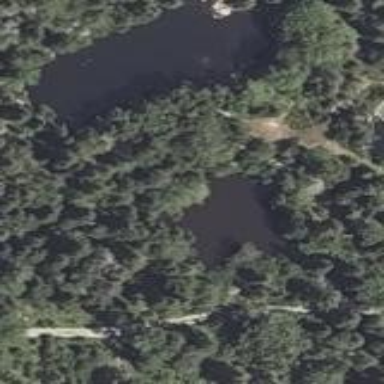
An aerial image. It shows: Peaceful pond surrounded by nature.